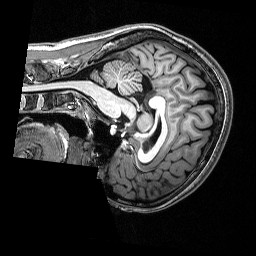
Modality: T1w
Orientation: sagittal
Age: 20
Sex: female
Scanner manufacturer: siemens
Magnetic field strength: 3 T
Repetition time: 2.53 s
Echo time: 0.00339 s